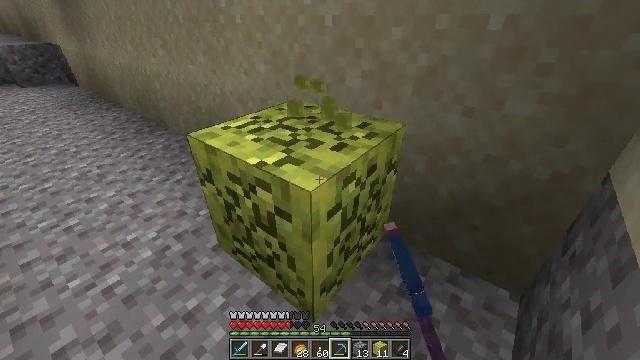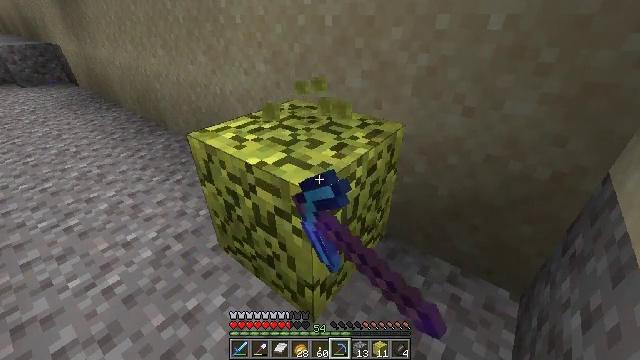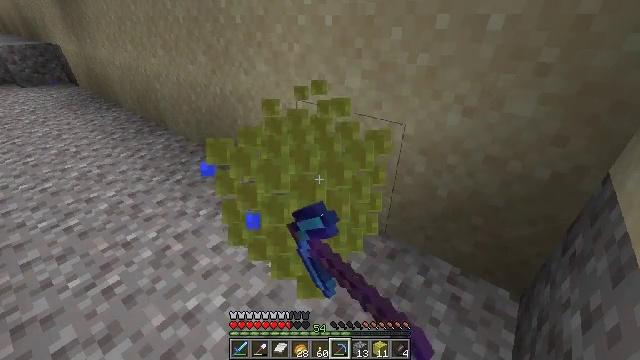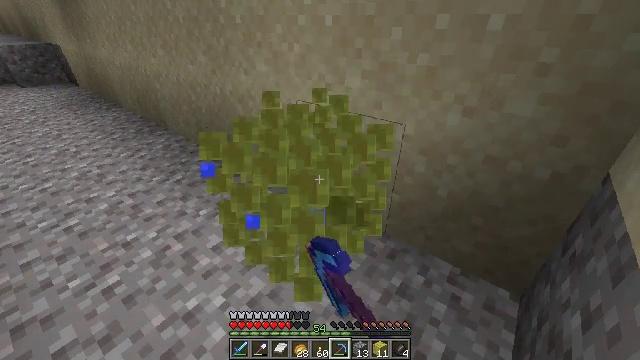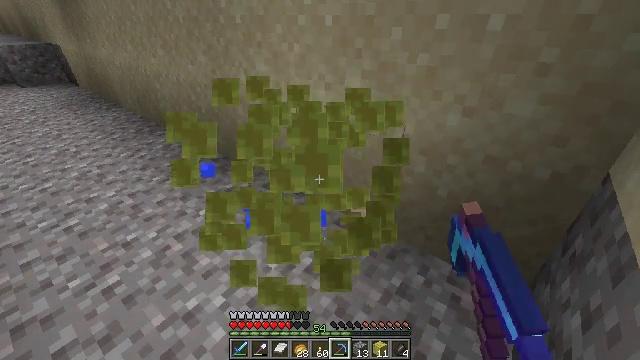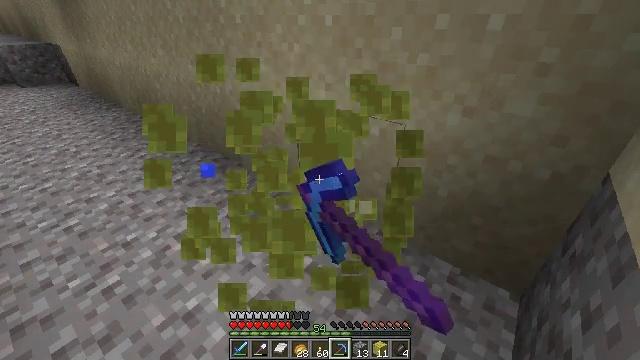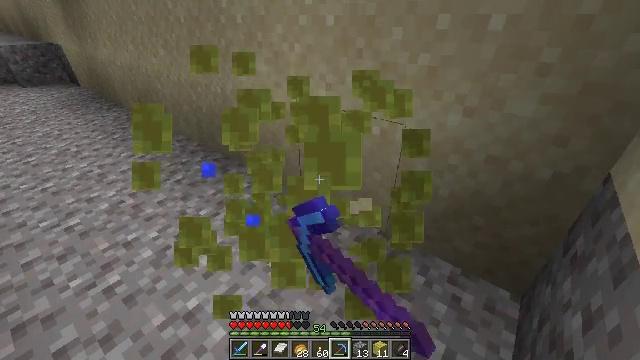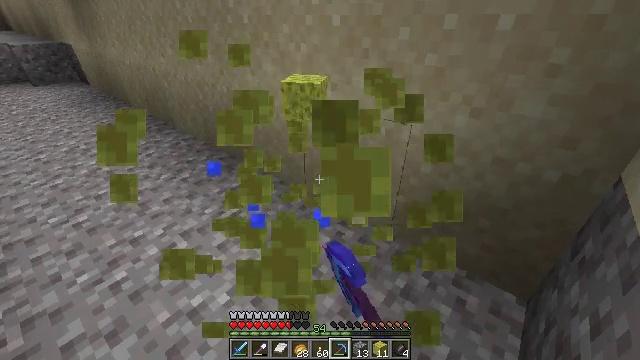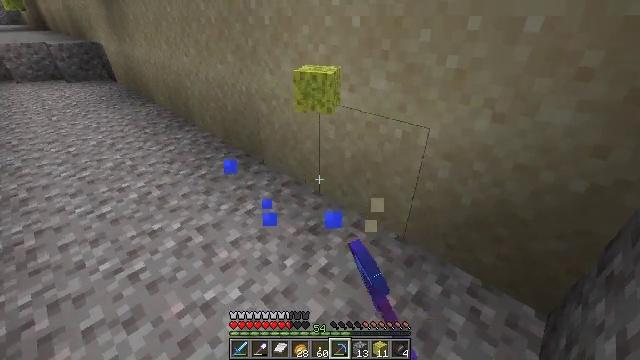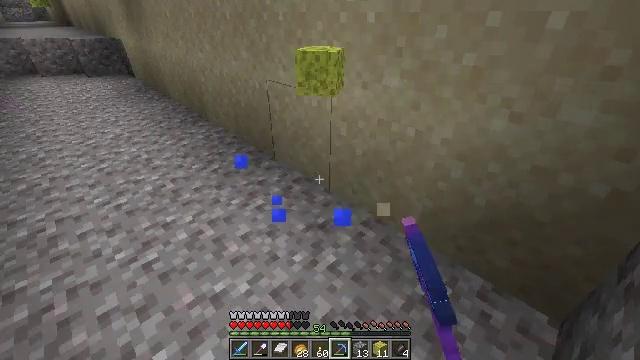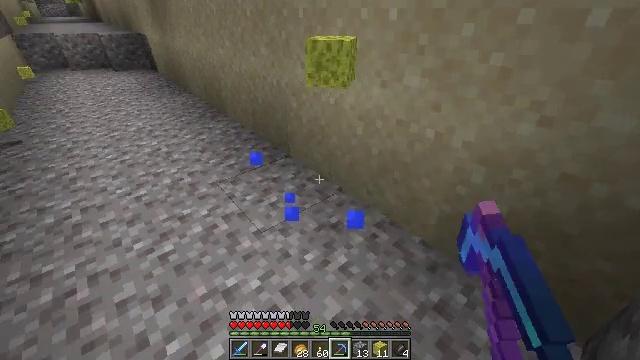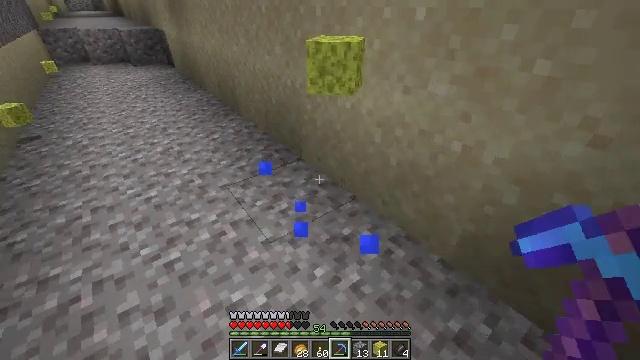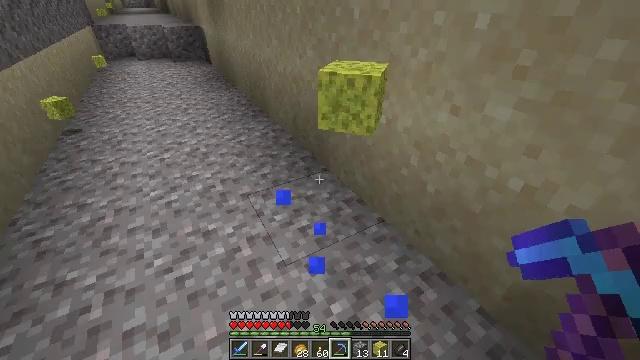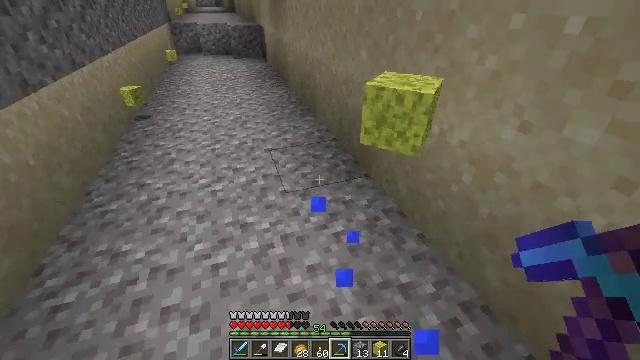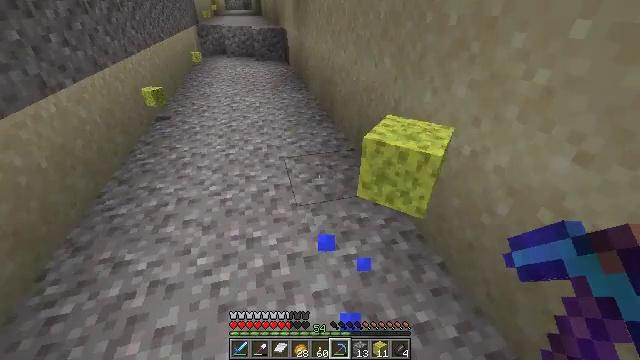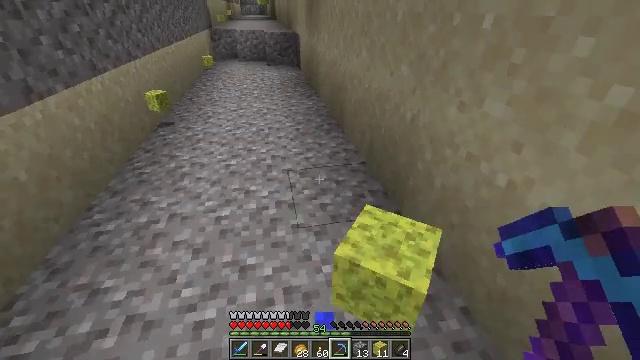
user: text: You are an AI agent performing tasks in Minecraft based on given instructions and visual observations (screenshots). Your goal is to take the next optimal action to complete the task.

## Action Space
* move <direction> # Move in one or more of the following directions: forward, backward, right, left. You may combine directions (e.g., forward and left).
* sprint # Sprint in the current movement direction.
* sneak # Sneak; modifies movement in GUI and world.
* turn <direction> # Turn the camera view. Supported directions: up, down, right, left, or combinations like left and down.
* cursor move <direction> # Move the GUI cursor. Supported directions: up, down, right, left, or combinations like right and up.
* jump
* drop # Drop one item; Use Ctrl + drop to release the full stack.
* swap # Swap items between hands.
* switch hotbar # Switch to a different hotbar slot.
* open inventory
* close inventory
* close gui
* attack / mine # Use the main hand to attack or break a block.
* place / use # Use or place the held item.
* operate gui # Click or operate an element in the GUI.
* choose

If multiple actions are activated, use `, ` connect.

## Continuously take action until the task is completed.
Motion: motion action
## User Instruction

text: Mine the wet sponge underwater.
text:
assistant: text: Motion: attack / mine
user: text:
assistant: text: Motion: attack / mine
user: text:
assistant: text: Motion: attack / mine
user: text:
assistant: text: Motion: attack / mine
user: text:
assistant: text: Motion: no_op
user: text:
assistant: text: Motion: no_op
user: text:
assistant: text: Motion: turn left
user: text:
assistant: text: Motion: turn left
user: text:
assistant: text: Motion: turn left
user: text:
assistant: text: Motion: move forward, turn left
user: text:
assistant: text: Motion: move forward, turn left
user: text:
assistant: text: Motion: move forward, turn left
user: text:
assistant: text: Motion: move forward, turn left
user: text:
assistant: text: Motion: move forward, turn left
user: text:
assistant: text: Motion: move forward, turn left
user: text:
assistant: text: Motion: move forward, turn left
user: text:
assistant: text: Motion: move forward, turn left
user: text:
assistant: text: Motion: move forward, turn left
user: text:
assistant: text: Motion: move forward and move left, turn left
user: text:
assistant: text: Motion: move forward and move left
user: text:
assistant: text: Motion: move forward and move left
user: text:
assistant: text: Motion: move forward and move left
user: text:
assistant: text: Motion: move forward and move left
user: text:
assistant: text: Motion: move forward and move left
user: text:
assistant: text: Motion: move forward and move left
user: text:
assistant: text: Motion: move forward
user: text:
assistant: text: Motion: move forward
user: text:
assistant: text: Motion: move forward
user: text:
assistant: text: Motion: move forward
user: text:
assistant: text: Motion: move forward